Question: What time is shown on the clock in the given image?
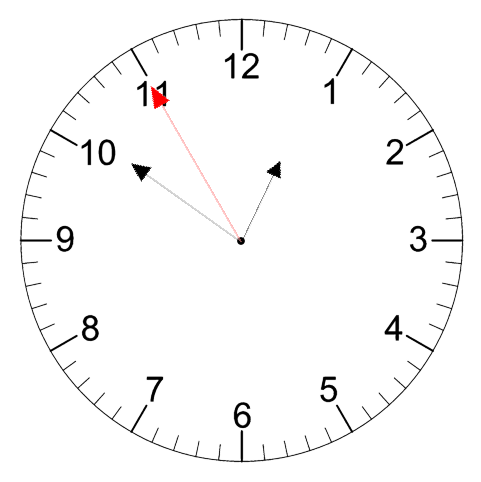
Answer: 12:50:55